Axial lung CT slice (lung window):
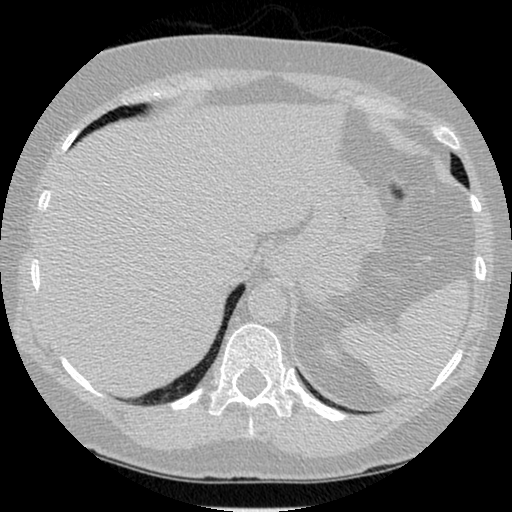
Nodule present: no